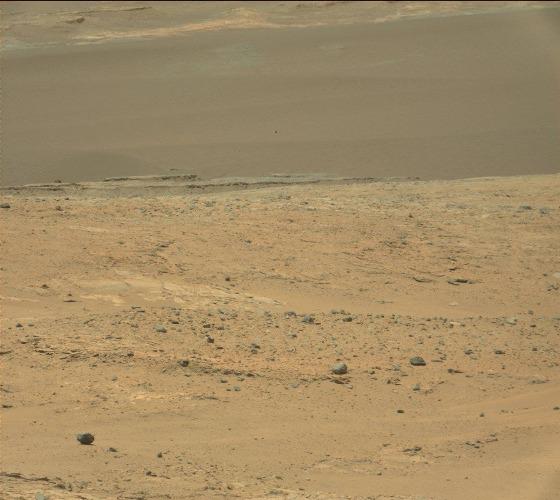
Terrain classes present: Gravel / Sand / Soil, Rock